高一 · 立体几何学
如图, 在正方体 $A B C D-A_{1} B_{1} C_{1} D_{1}$ 中判断下列位置关系:

(1) $A D_{1}$ 所在直线与平面 $B C C_{1}$ 的位置关系是

(2)平面 $A_{1} B C_{1}$ 与平面 $A B C D$ 的位置关系是
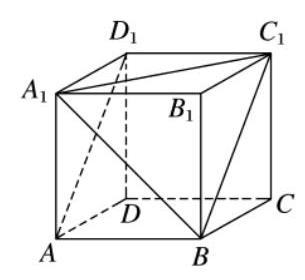
答案: (1)平行 (2)相交
解析: (1) $A D_{1}$ 所在的直线与平面 $B C C_{1}$ 没有公共点, 所以平行; (2)平面 $A_{1} B C_{1}$ 与平面 $A B C D$ 有公共点 $B$, 故相交.